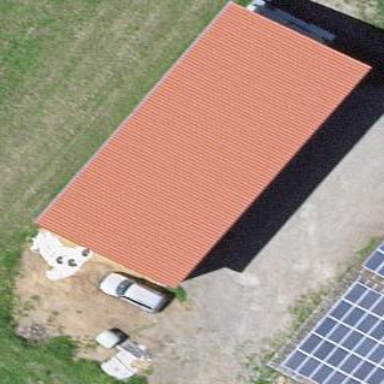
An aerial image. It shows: View of roof of building.